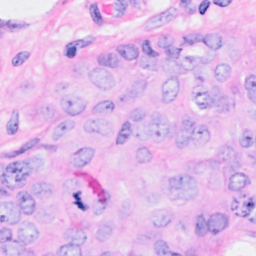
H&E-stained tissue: Breast